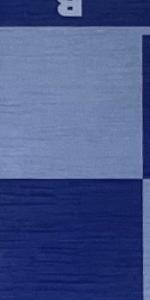
Label: Empty